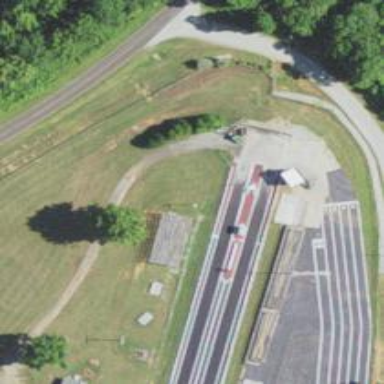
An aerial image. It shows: Raceway road.